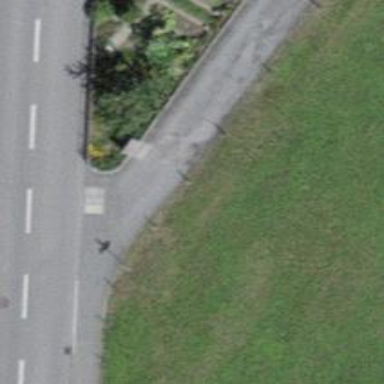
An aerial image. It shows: Smoothly paved residential road.